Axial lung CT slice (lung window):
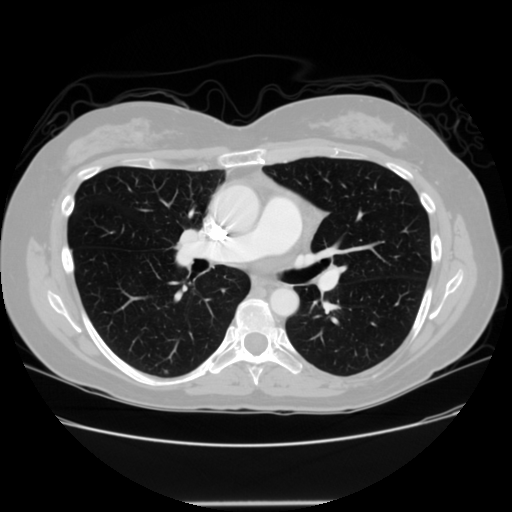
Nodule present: no